Question: I have an application that I can launch with two differents versions of java:
-
I checked the lookandfile init in the application but it doesn't seem to affect this behaviour.
Has someone an idea why this behavior is happening when I upgrade java version from 8u45 to 8u171 ?
Thanks for your help :)
The application is running on Windows.
I use com.sun.java.swing.plaf.windows.WindowsLookAndFeel, given by UIManager.getLookAndFeel()
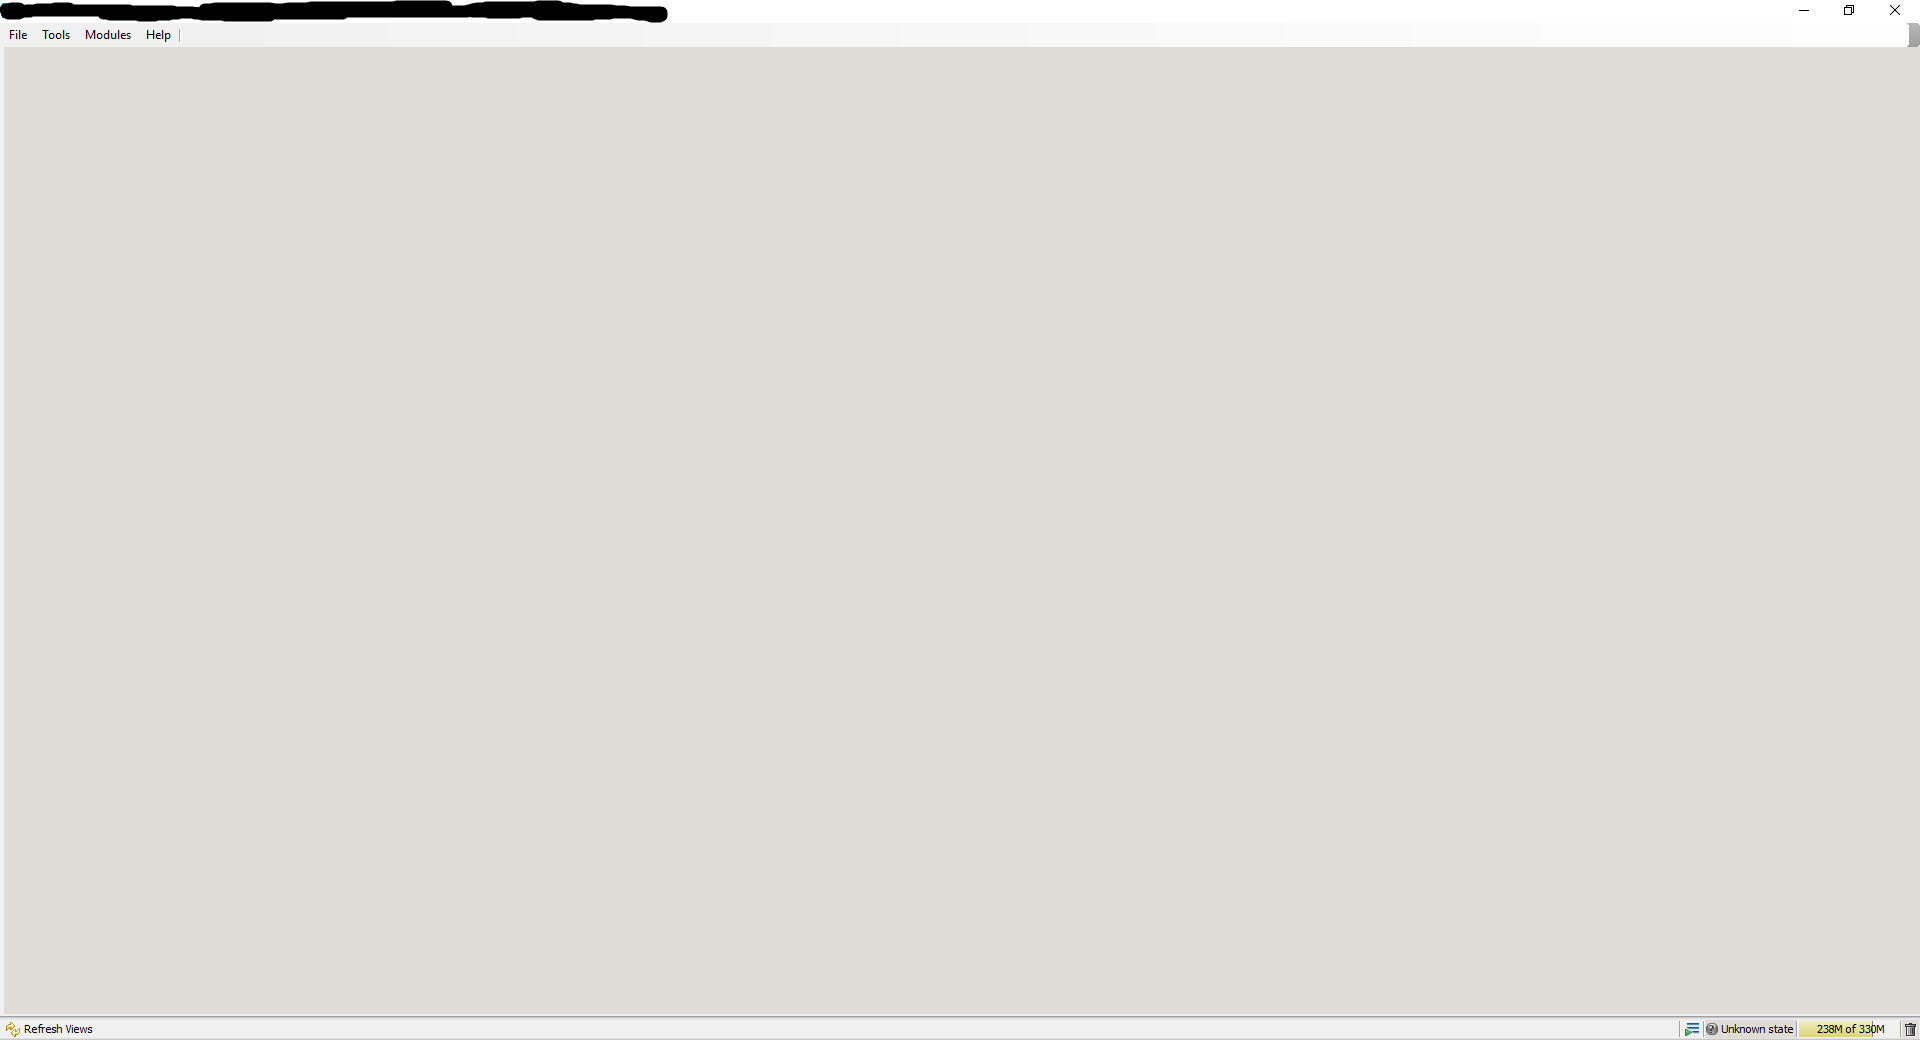
Answer: It is linked to the system property . Since windows 8.1, the GetVersionEx function has been deprecated whereas old version of java 8 such as 8u45 are based on this function to feed this system property.
For more information : <URL>
So that when you launch a jvm with this version of java, it will consider windows 8.1
os name and apply its skin.
A quick test can support this statement by displaying System.getProperty("os.name") with the old jdk 8u45 :
<URL>
I suppose later version of java 8 fixed this issue and retrieve the good os name. For example with jdk u171 :
<URL>